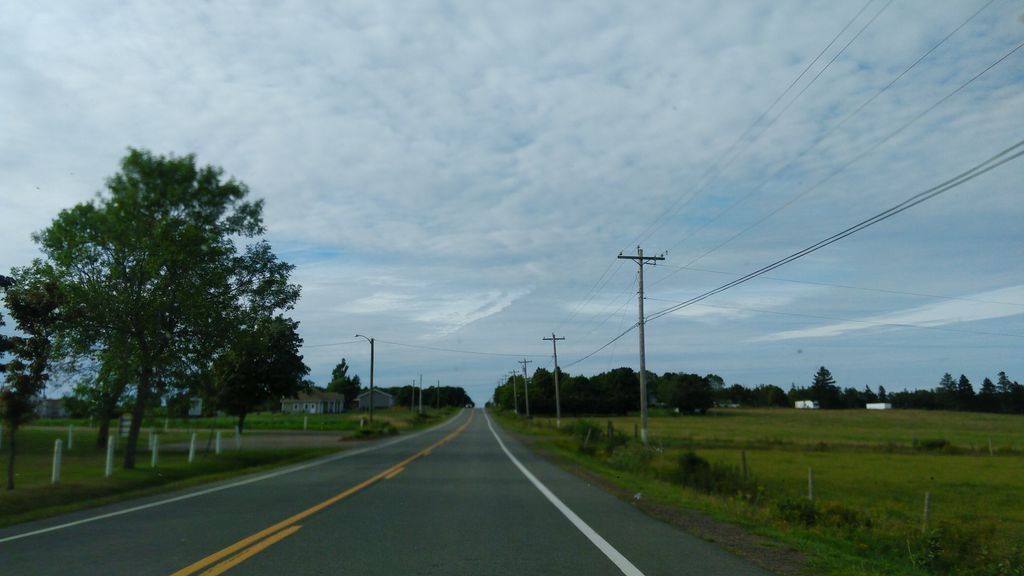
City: charlottetown